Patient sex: M
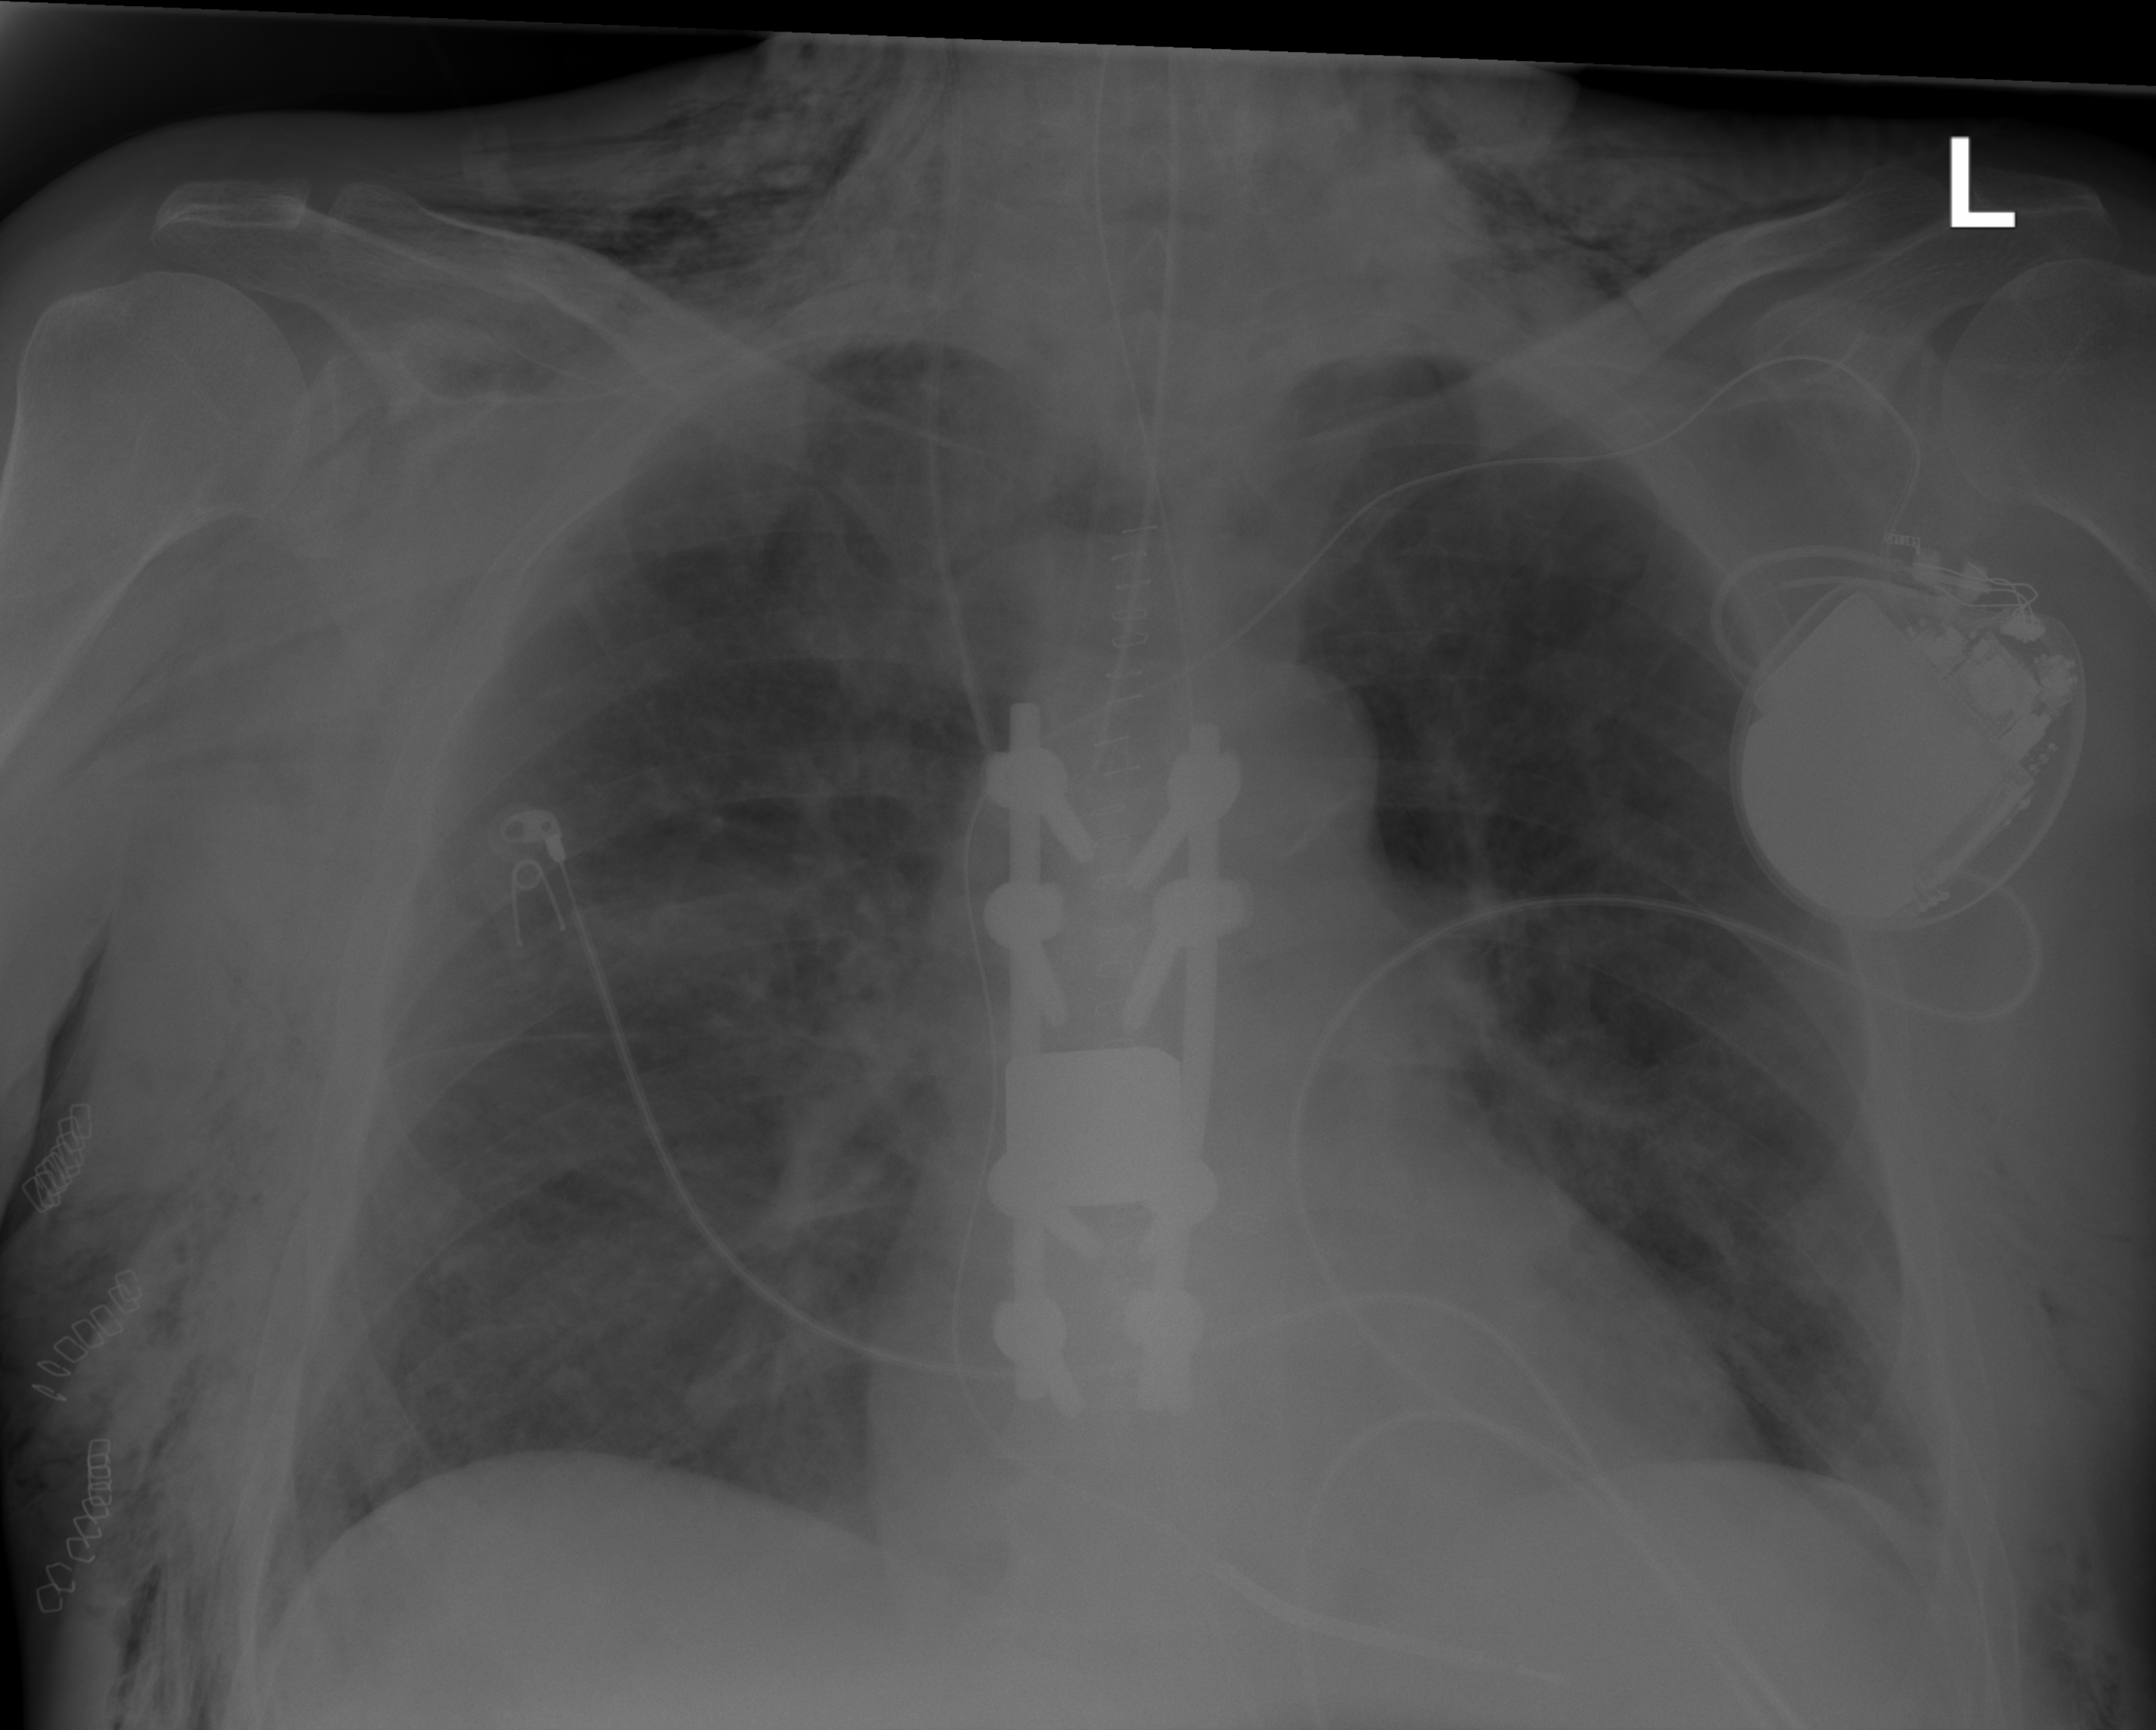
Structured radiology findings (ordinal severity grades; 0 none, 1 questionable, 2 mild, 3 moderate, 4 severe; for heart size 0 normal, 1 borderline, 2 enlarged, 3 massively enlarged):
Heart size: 0
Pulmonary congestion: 0
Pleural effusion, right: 0
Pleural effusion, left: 0
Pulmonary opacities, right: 2
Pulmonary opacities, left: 0
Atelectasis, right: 0
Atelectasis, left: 0